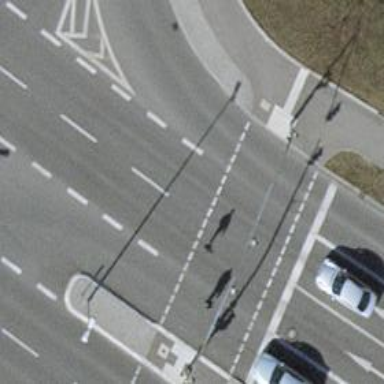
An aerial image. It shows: Crossing with traffic signals.